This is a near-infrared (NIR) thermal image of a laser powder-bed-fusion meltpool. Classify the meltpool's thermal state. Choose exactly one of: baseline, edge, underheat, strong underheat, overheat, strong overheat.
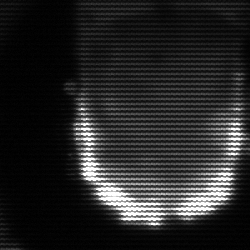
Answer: baseline